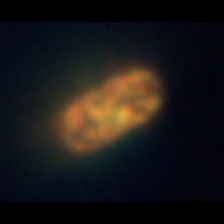
Taxon: Centric
Group: Diatoms